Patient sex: M
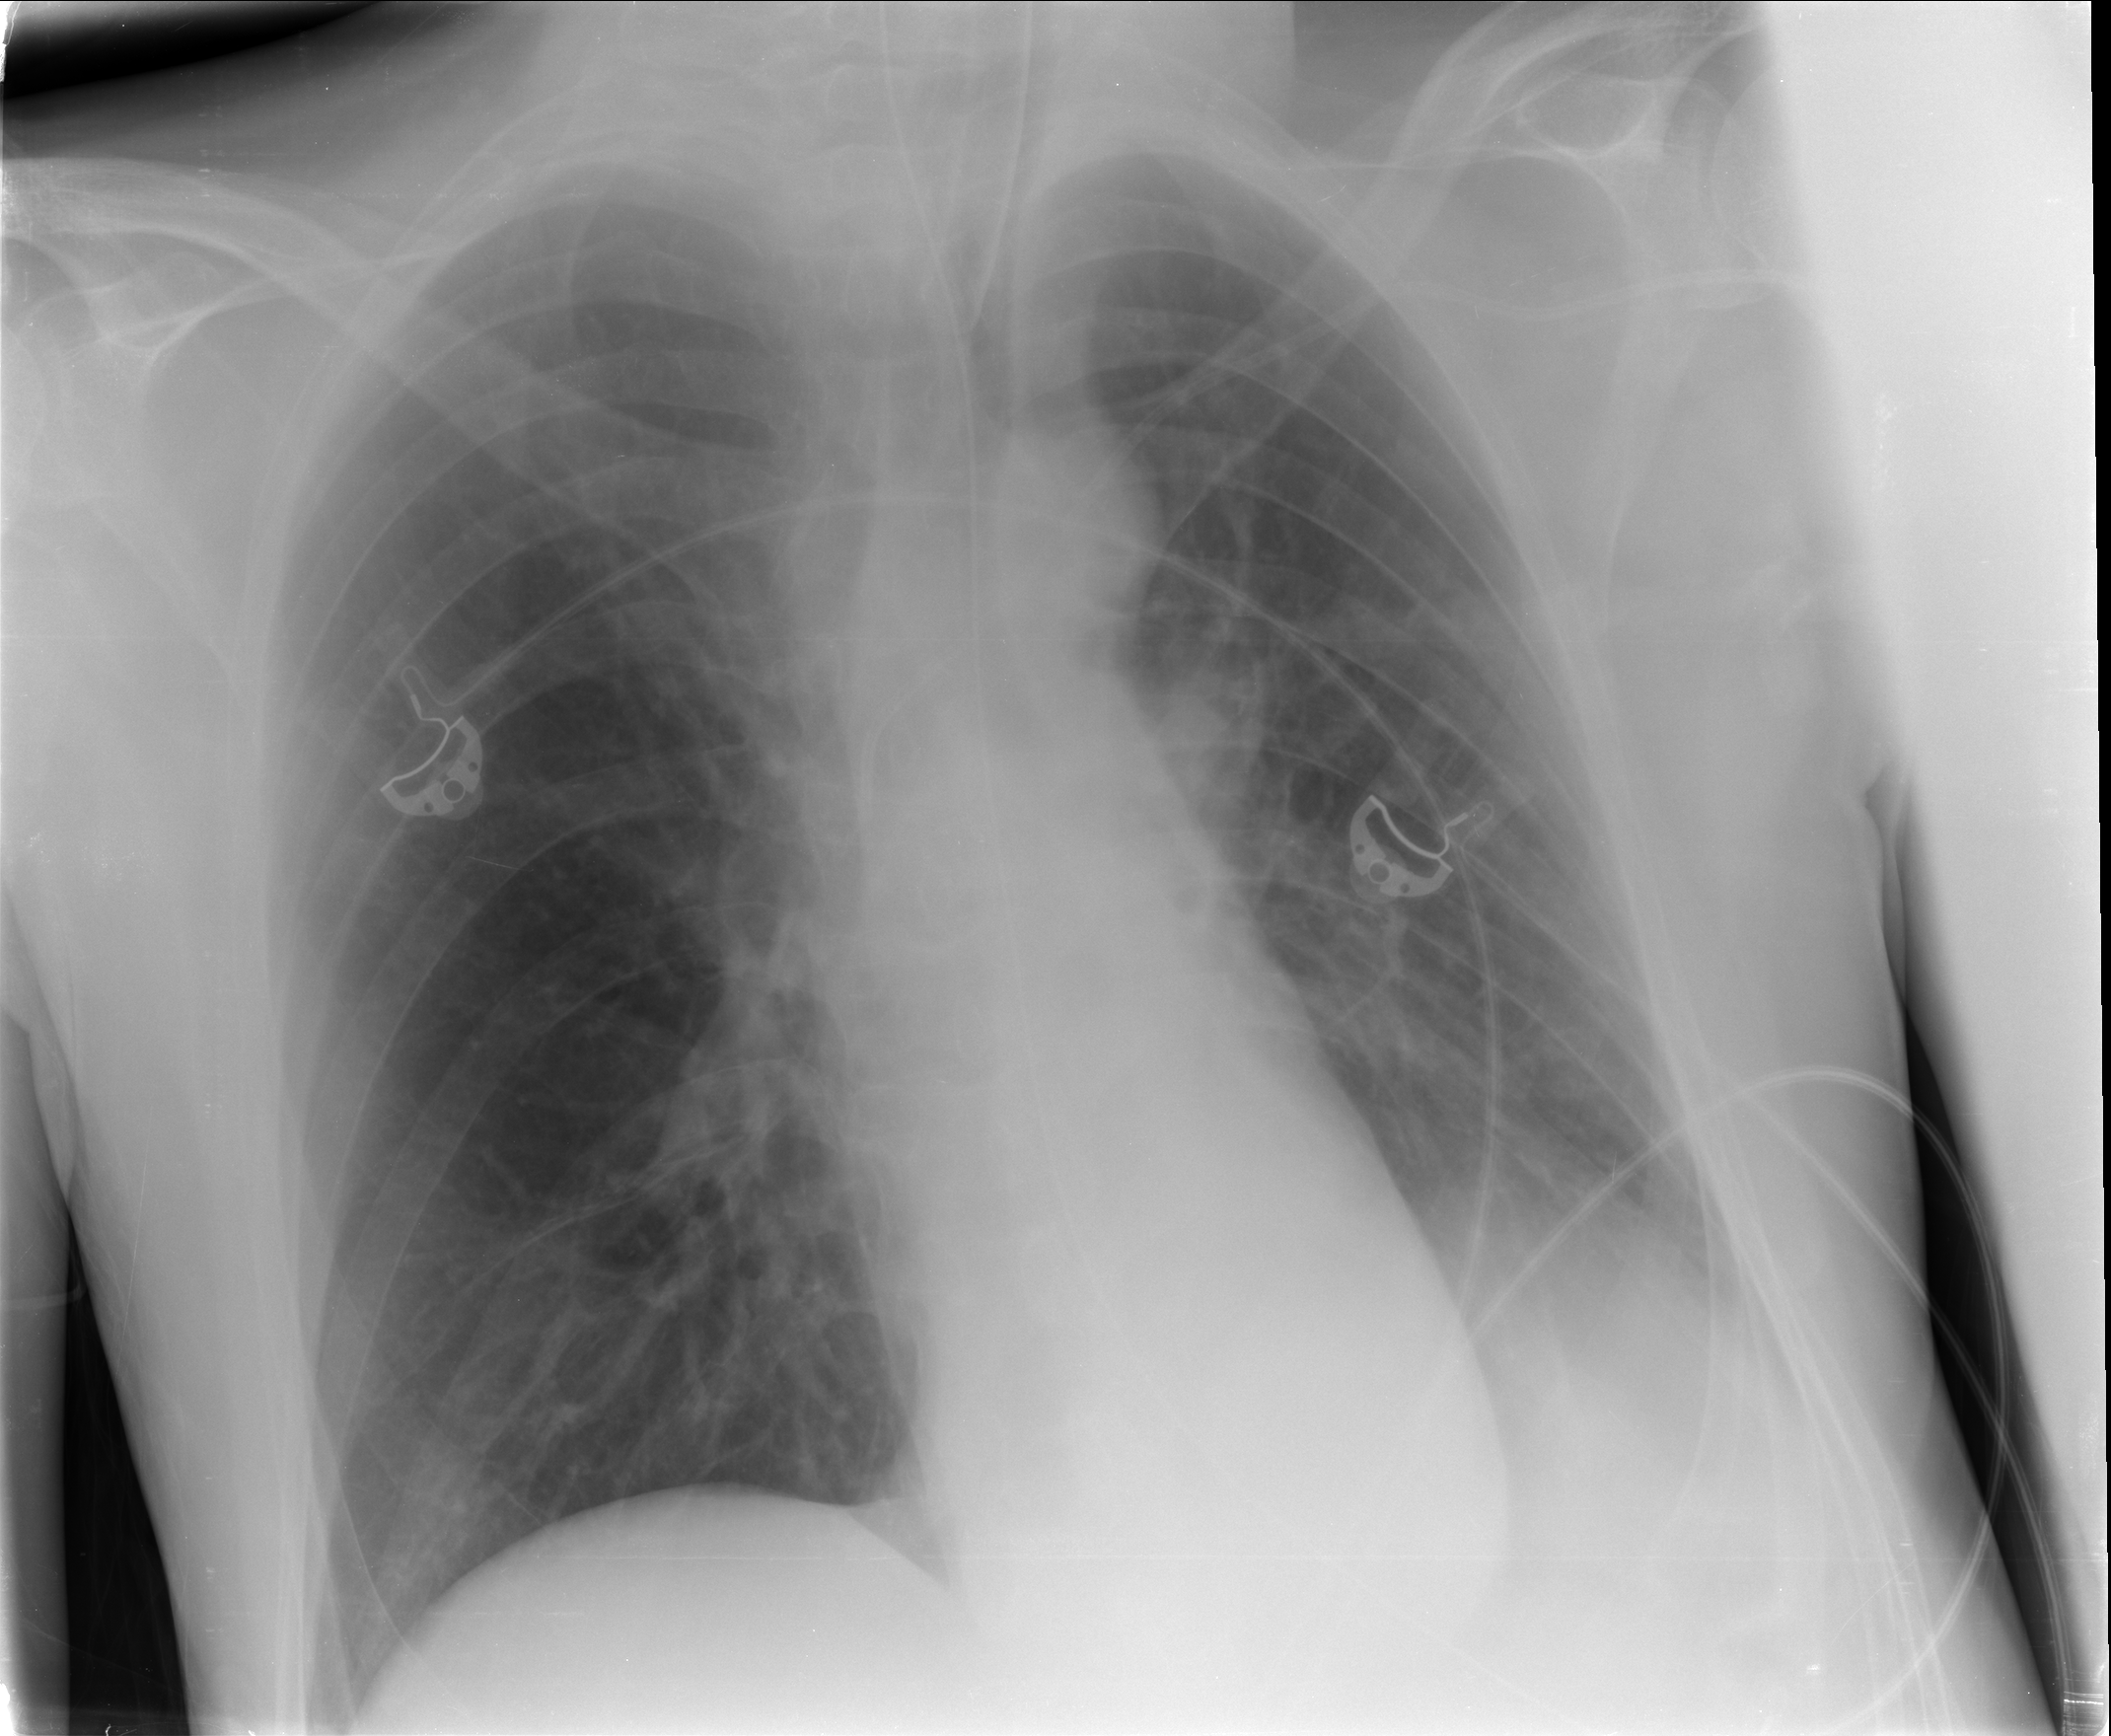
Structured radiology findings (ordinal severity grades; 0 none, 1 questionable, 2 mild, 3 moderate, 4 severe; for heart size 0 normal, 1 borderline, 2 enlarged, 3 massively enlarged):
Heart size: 2
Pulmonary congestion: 2
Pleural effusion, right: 2
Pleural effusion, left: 0
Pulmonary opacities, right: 0
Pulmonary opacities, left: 2
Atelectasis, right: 2
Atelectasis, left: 2